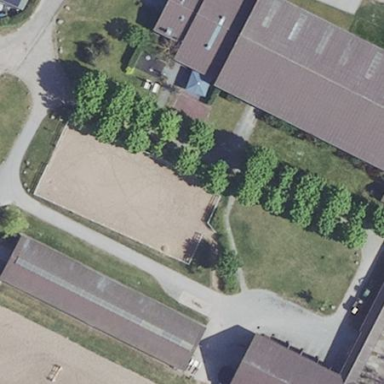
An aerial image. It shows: Equestrian pitch for leisure land use.